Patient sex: M
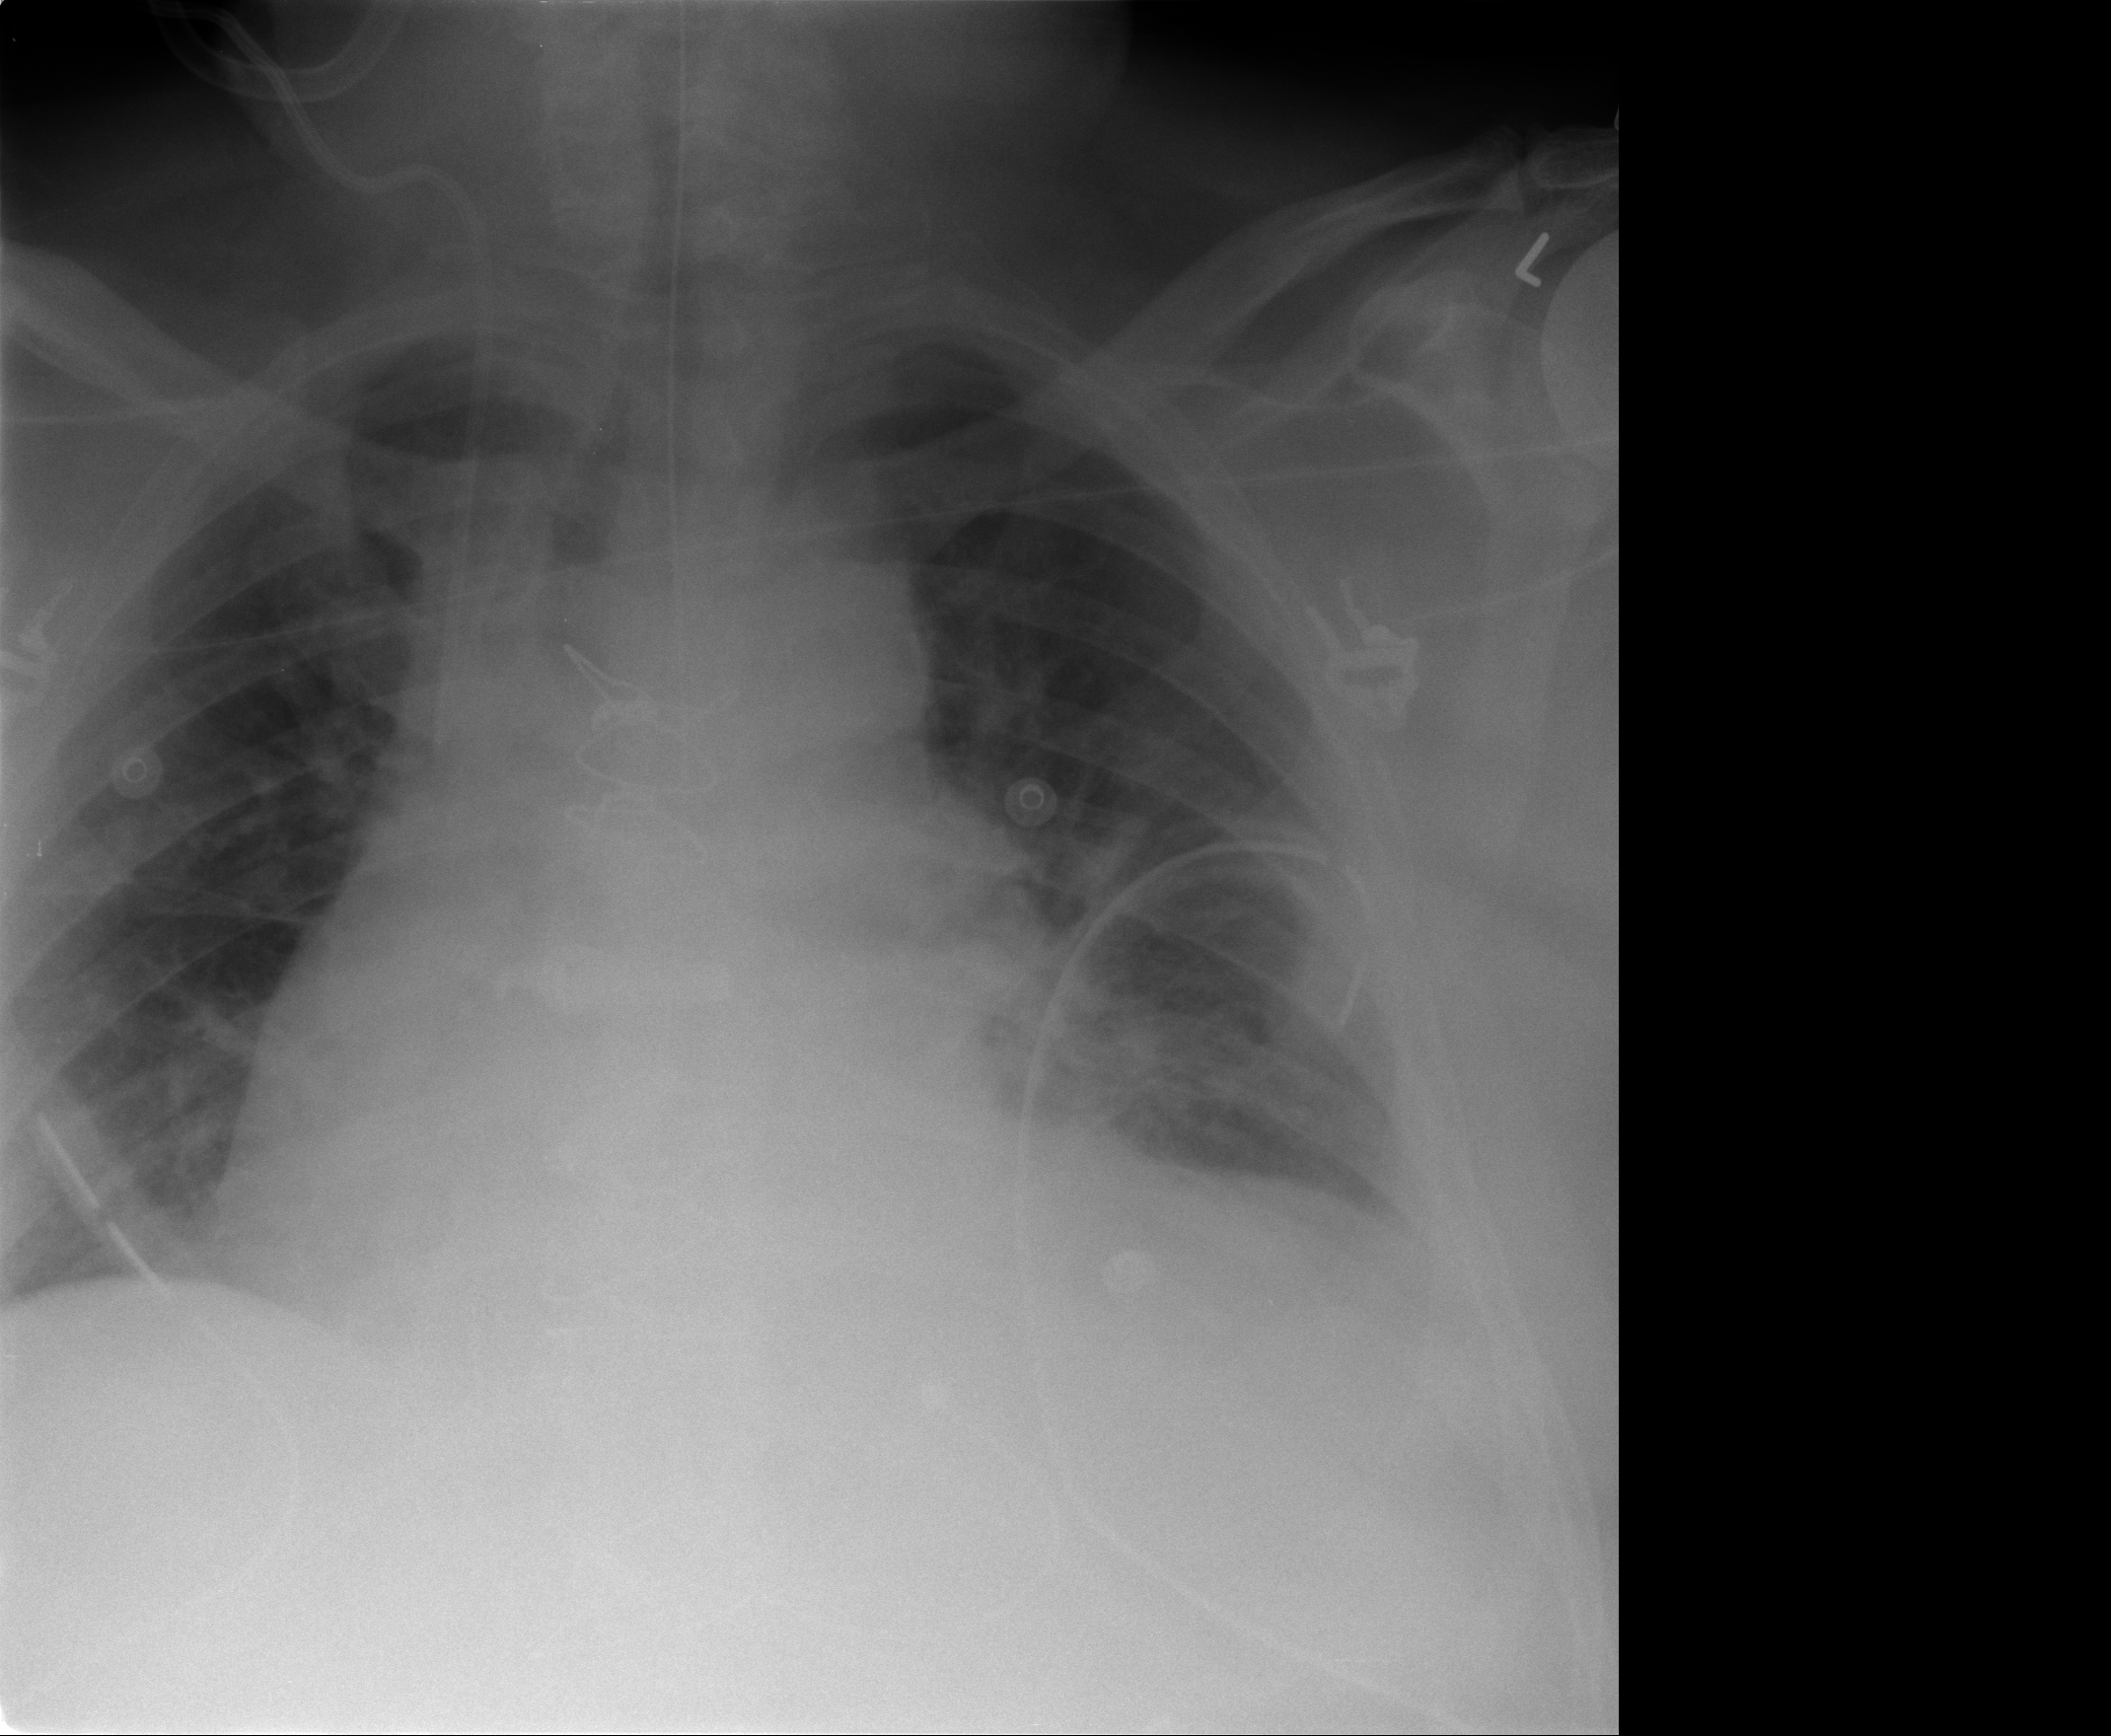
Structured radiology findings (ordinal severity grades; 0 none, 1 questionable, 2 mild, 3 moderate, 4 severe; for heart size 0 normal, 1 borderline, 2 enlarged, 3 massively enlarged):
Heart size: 2
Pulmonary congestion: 2
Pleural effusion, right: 2
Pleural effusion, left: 2
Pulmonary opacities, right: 0
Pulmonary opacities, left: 0
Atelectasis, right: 2
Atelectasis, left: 2